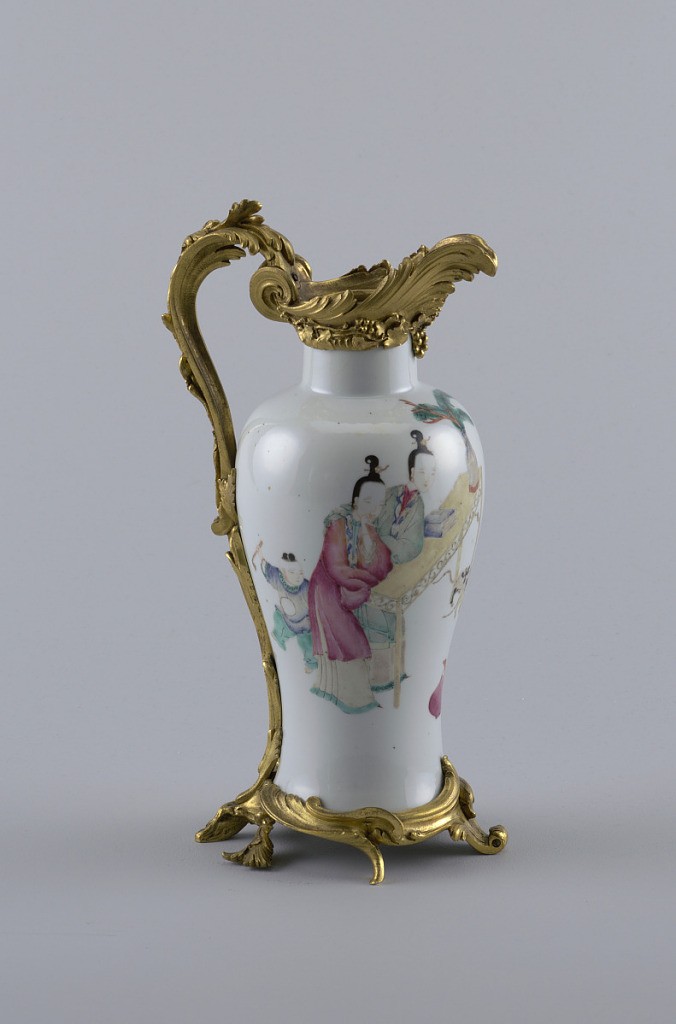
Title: Vase Mounted as Ewer
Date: mid-19th century
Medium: porcelain, vitreous enamel, gold, bronze
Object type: ewer
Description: Baluster-shaped vases with ormolu mounts in shape of ewer. Interior scene with figures, animals, porcelains and flowers in overglaze enamel in "famille rose" colors.